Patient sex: M
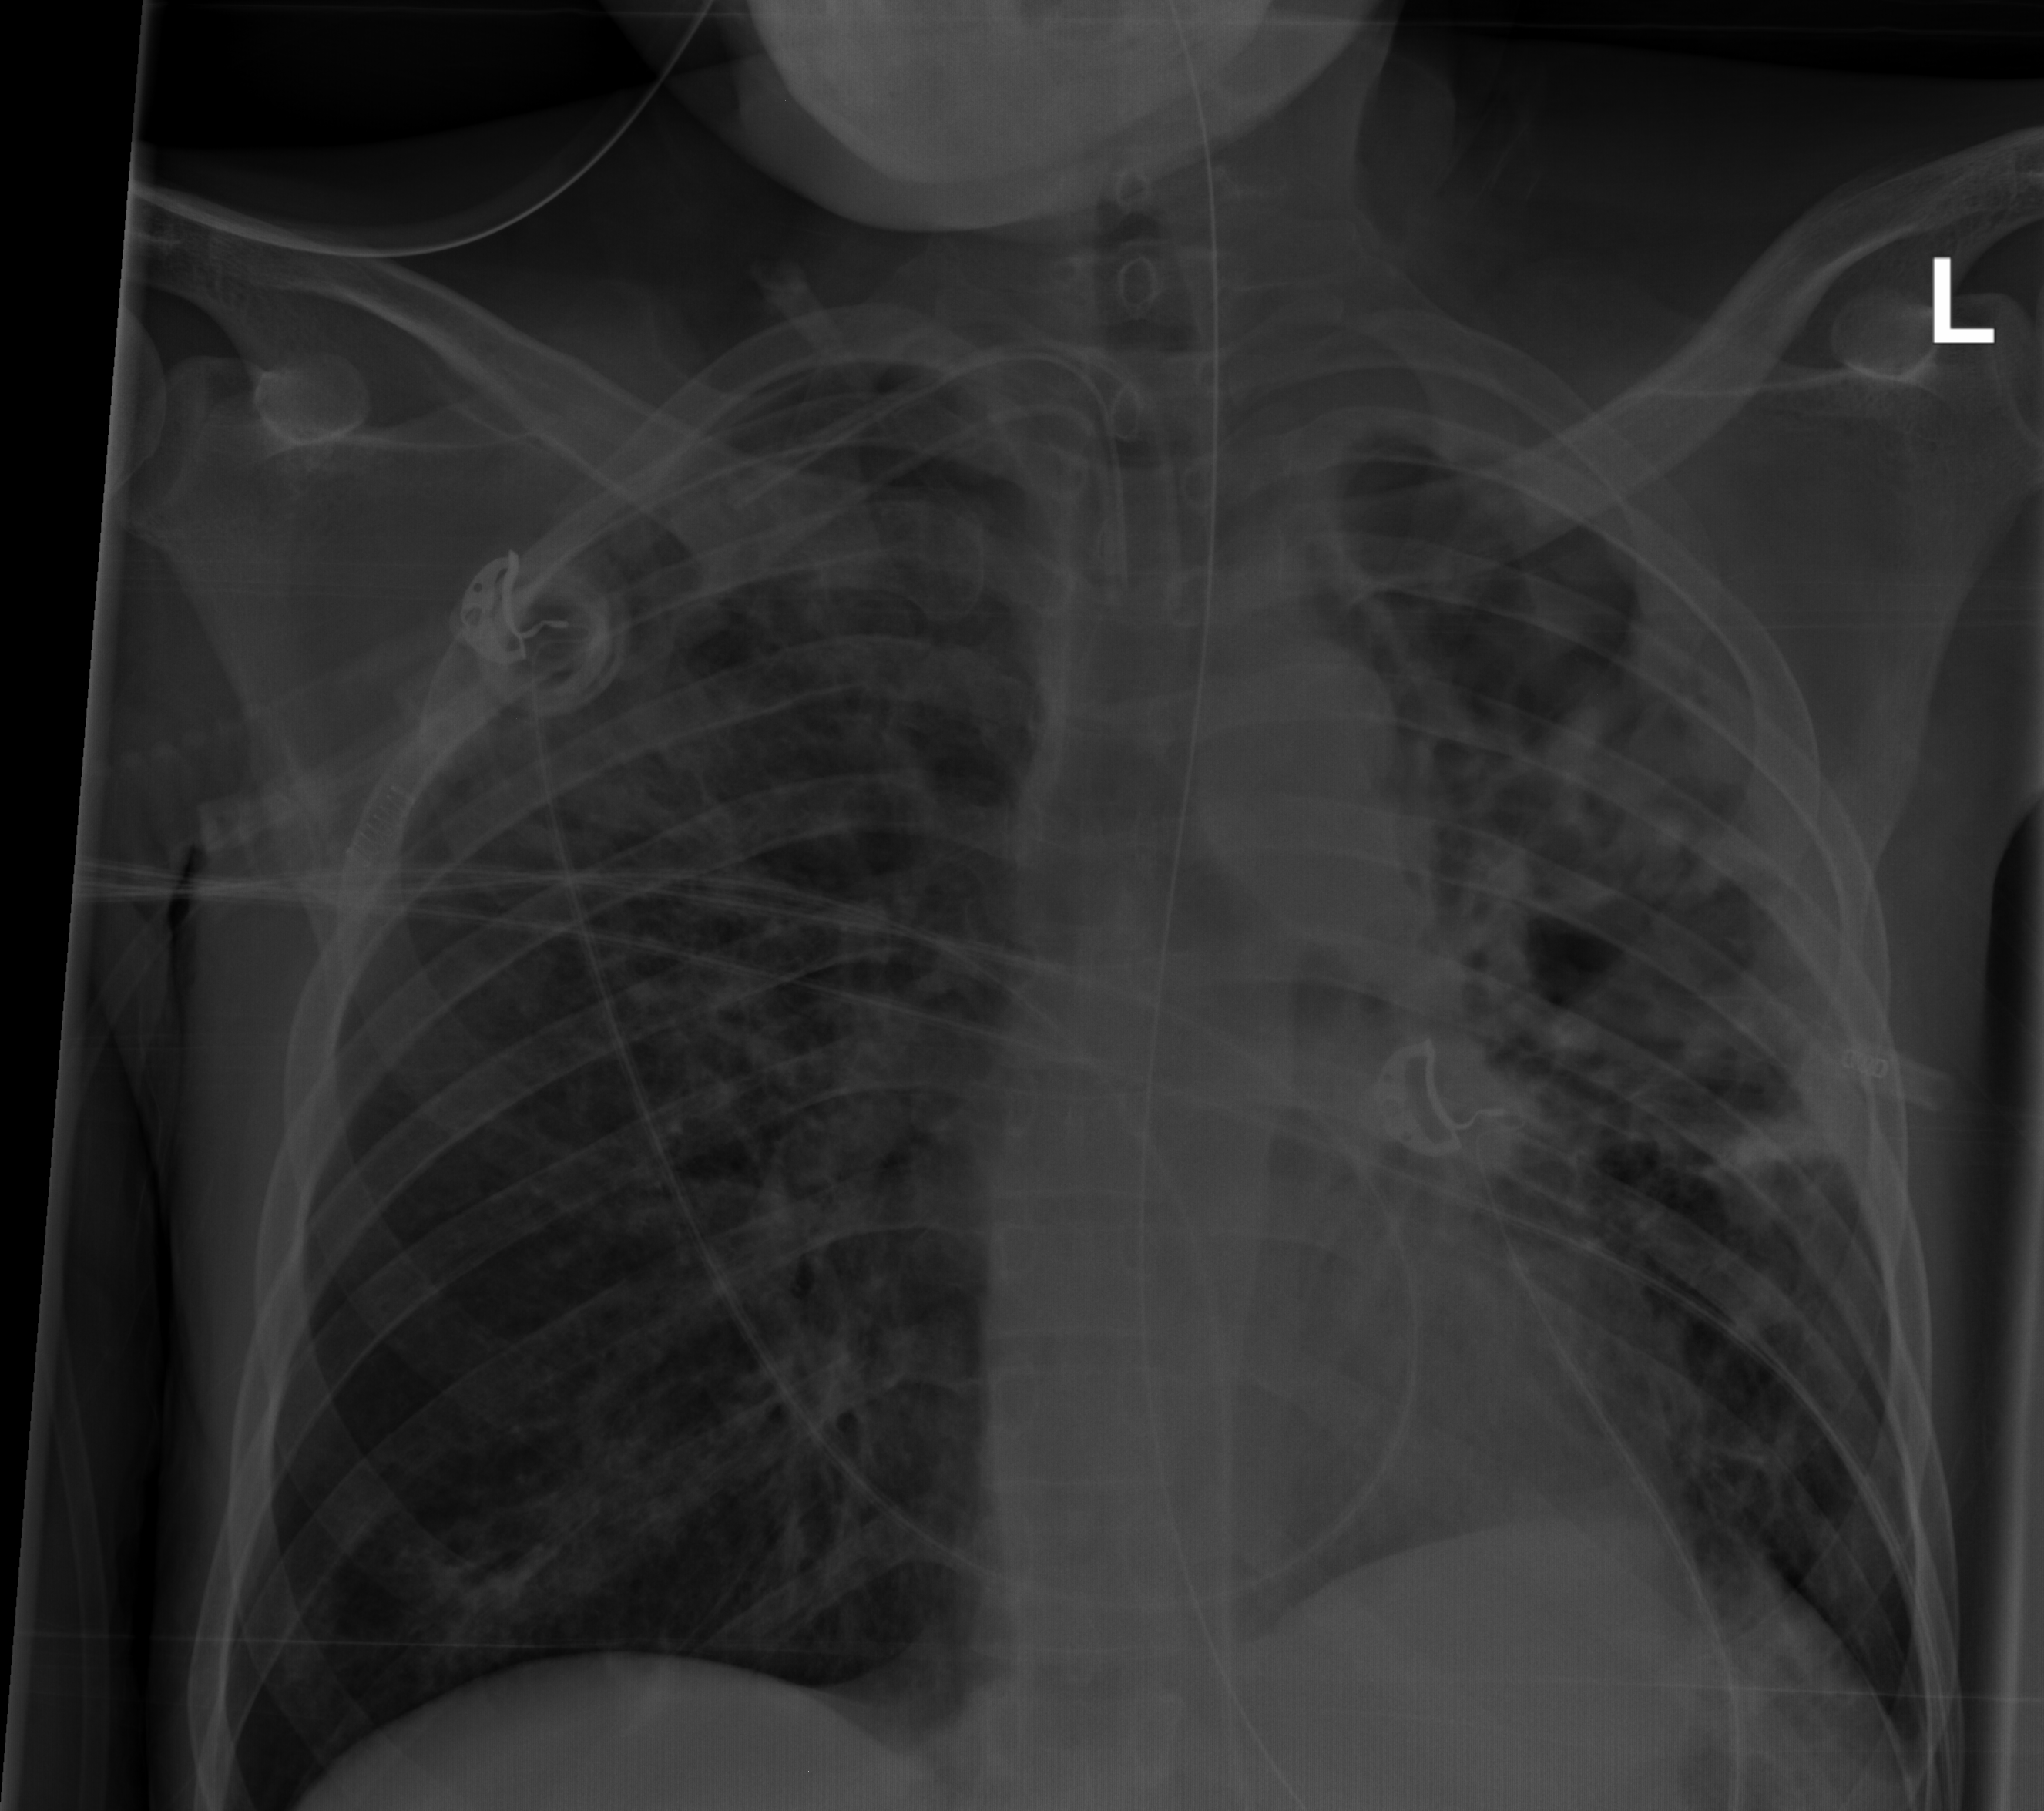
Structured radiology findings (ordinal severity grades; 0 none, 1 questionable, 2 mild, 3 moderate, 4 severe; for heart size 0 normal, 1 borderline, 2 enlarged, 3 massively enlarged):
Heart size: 0
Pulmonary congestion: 0
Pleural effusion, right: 0
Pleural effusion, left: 0
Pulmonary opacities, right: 2
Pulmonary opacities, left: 3
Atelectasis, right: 2
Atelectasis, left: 3